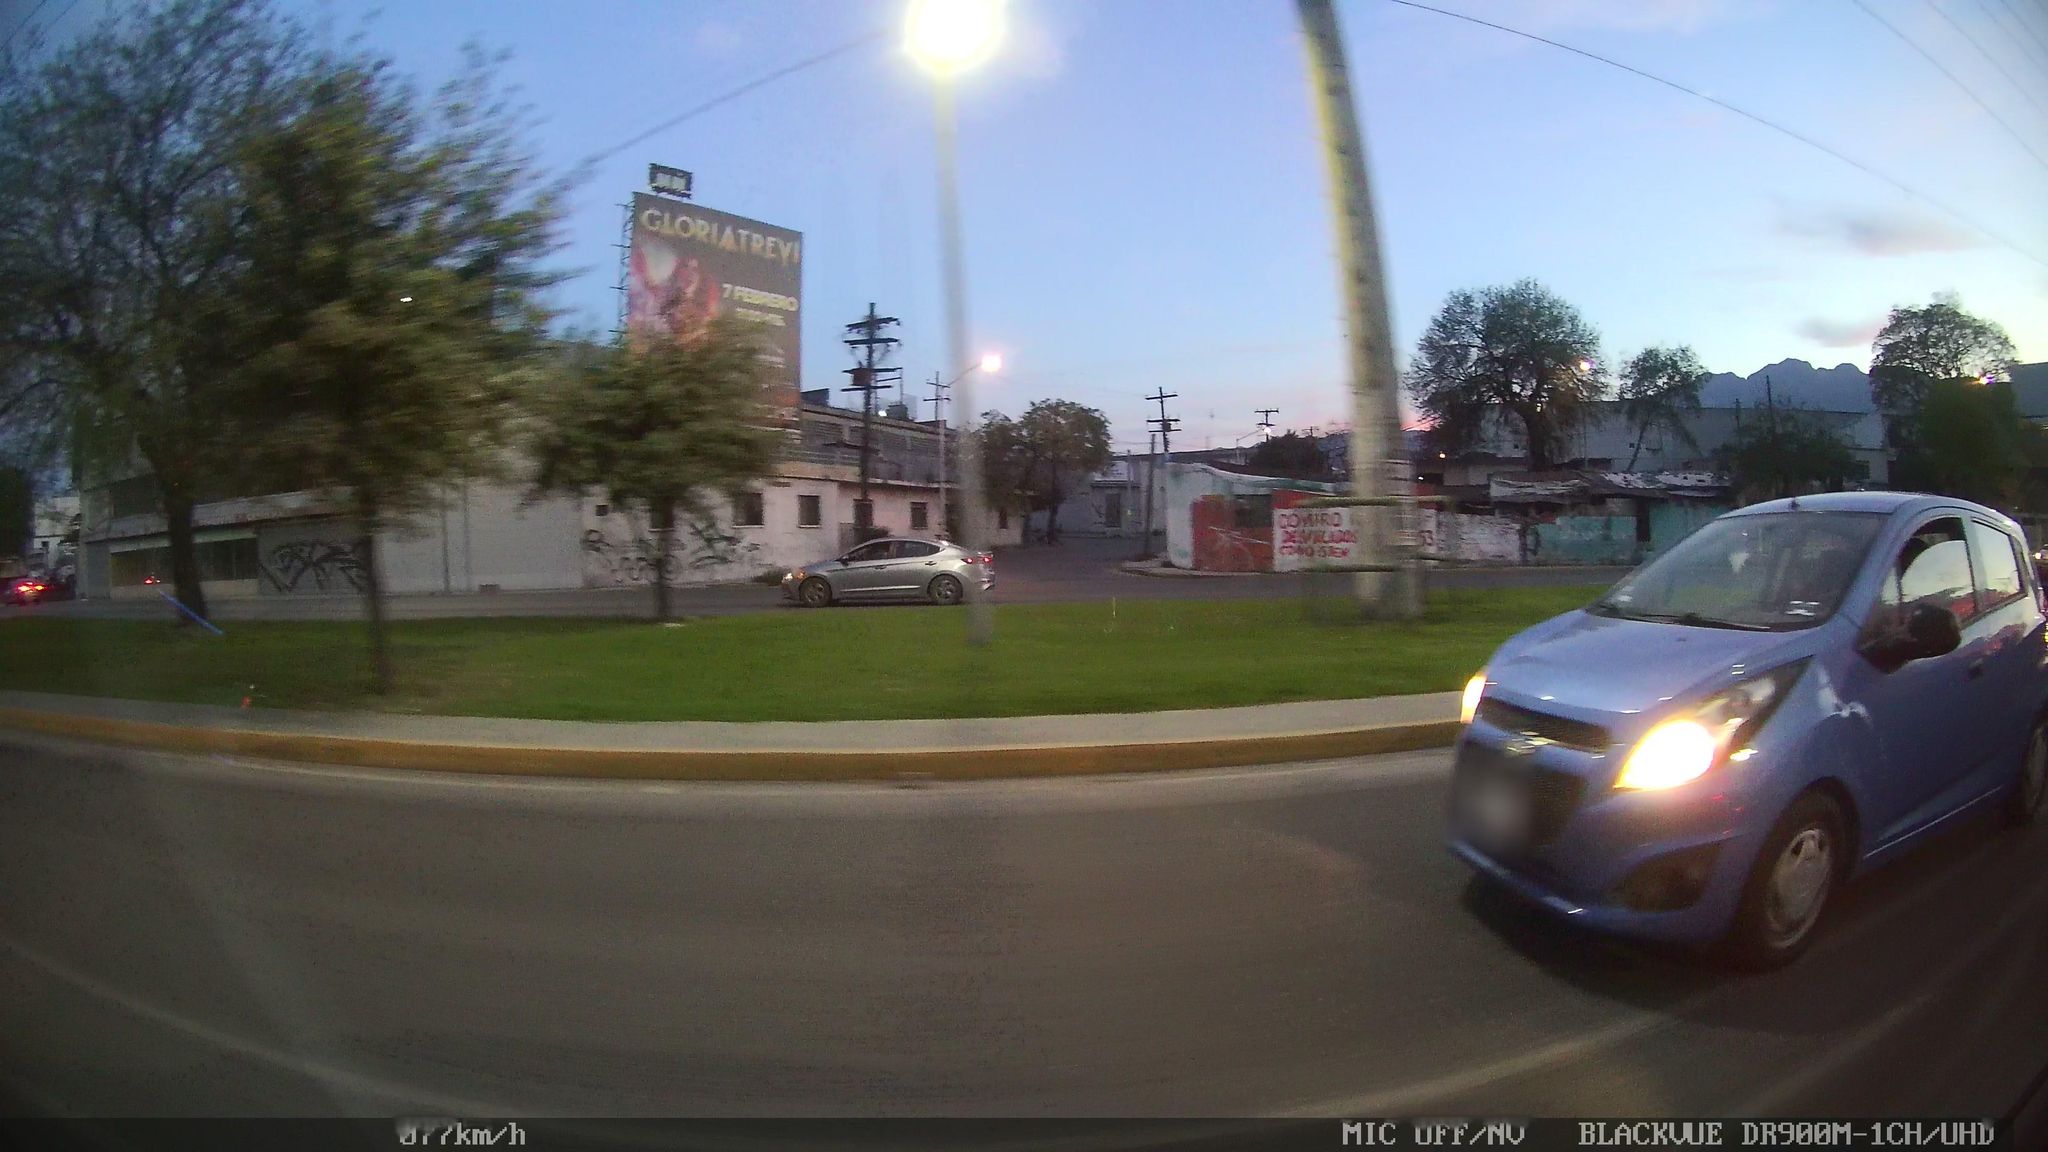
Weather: clear
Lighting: day
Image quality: good
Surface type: driving surface
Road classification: trunk
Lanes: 4
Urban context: urban centre
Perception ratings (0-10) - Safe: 1.2, Lively: 7.41, Beautiful: 3.57, Boring: 3.72, Depressing: 2.84, Wealthy: 2.9